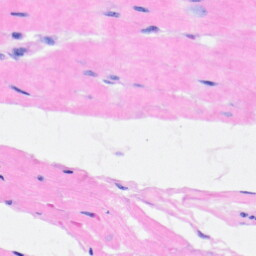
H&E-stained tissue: Heart